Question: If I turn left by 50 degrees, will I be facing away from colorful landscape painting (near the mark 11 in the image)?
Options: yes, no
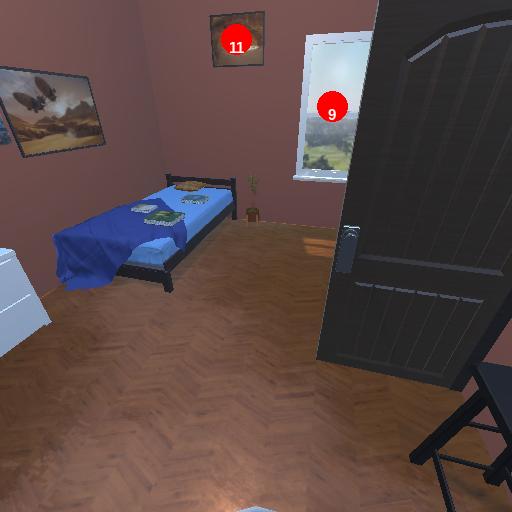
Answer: yes